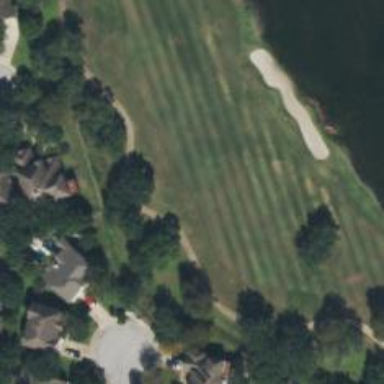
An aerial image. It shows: Golf hole.